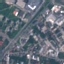
Land use / land cover class: Industrial